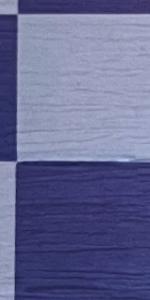
Label: Empty